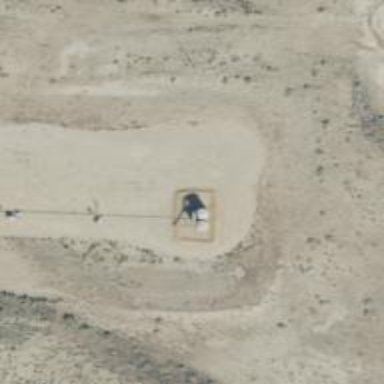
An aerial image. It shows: Petroleum well.